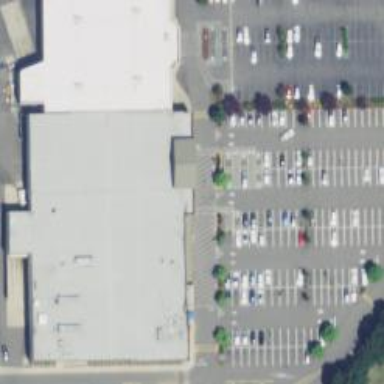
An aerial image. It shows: Building that houses supermarket.